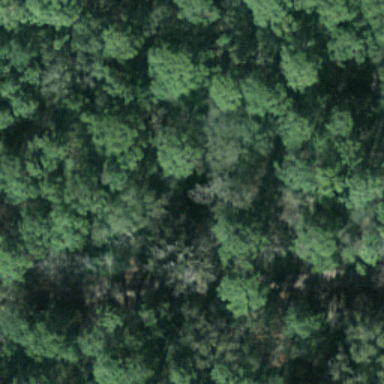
This is a dense forest with emerald green plants .